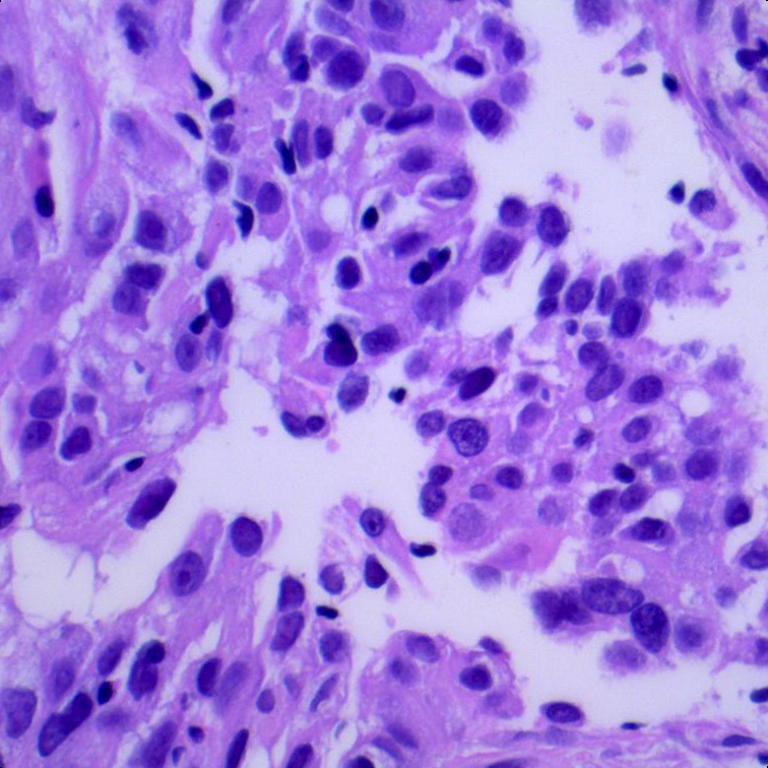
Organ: lung
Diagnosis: adenocarcinomas